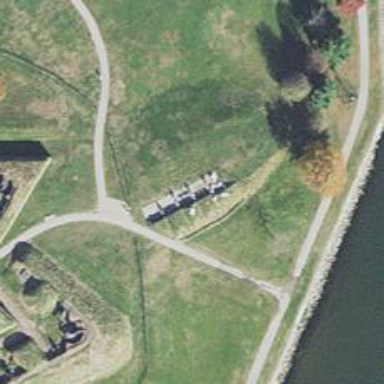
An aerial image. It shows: Historic cannon.